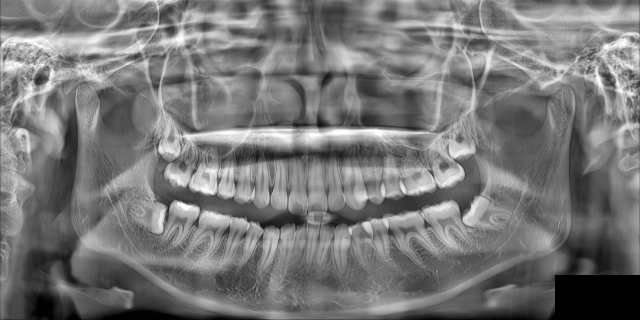
adult